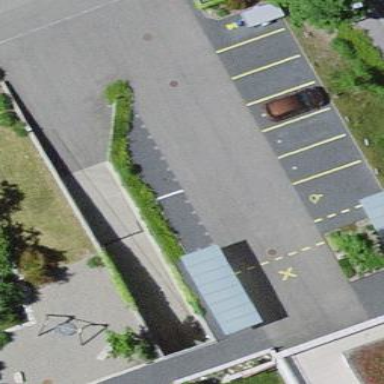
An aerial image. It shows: Parking area with surface.